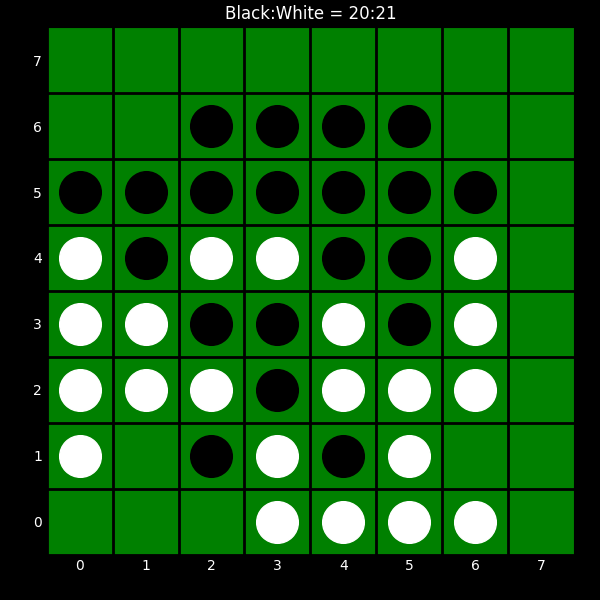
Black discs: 20
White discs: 21